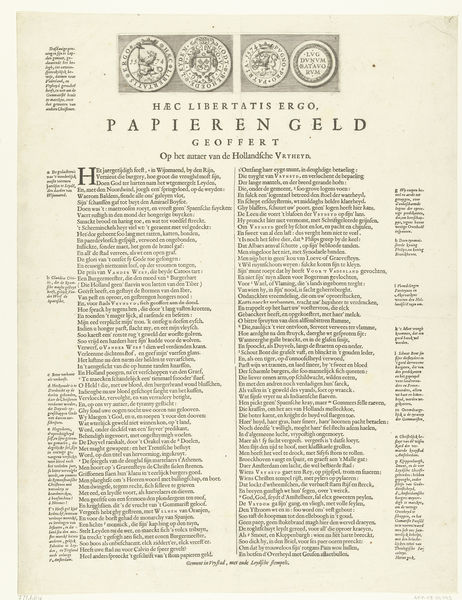
Titel: Lofdicht uit 1630 op het papieren noodgeld uit het beleg van Leiden
Künstler: Joost van den Vondel
Standort: Amsterdam
Institution: Rijksmuseum
Schlagwörter: column, columns, black, old, yellow, brown, paper, line, writing, letters, small, letter, newspaper, notes, seal, coin, book, script, tan, page, latin, text, words, printed, new, collumn, medallions, news, language, logo, word, h, write, article, ergo, paragraph, geld, annotated, essay, verse, annotation, papieren, coats of arms, marginalia, notations, papier en geld, geoffert, annotations, geoffery